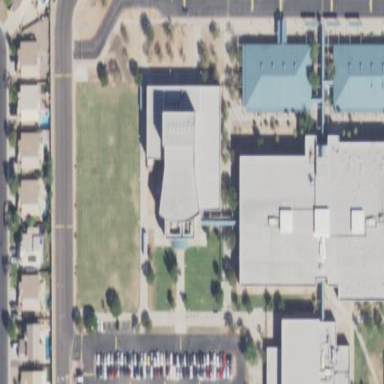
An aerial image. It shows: School building.